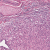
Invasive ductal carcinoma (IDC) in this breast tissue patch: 1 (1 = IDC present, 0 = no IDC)